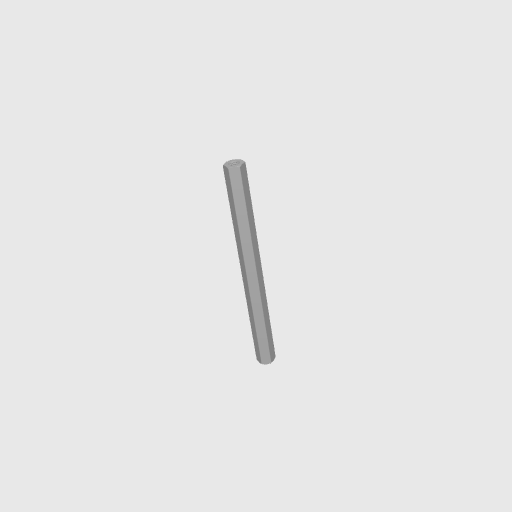
Part: Standoff8RID88